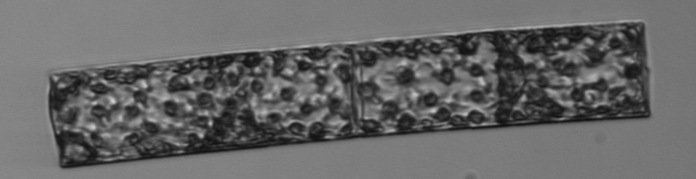
Label: Guinardia_flaccida